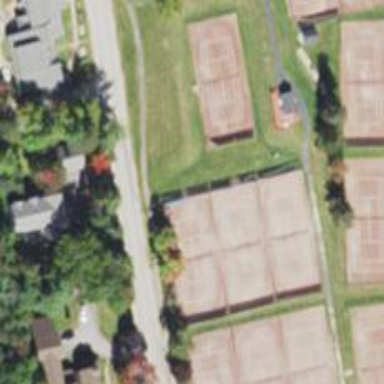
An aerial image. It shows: Tennis court in leisure pitch.